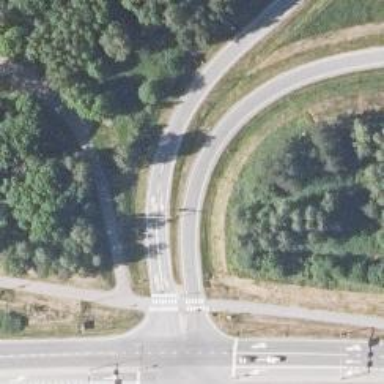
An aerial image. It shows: Asphalt trunk link road.